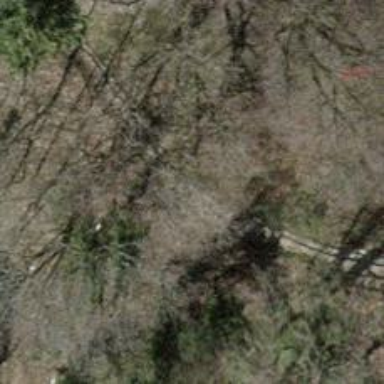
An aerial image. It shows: Unpaved path with grade 3 track type.